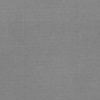
Label: dusty